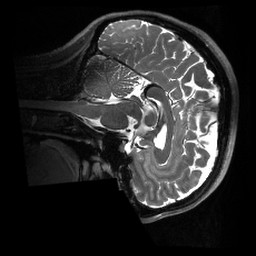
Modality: T2w
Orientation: sagittal
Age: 38
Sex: female
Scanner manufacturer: siemens
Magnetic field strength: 7 T
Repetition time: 2.65 s
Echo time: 0.142 s